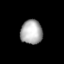
Tissue: lung
Cell type: Epithelial cells
Senescence score: 0.1934
Nuclear area (px): 517
Mean DAPI intensity: 173.335